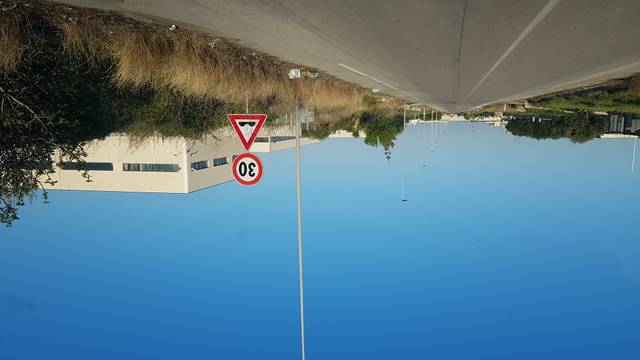
Region: Italy
Coordinates: 40.626, 17.97